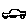
Label: car